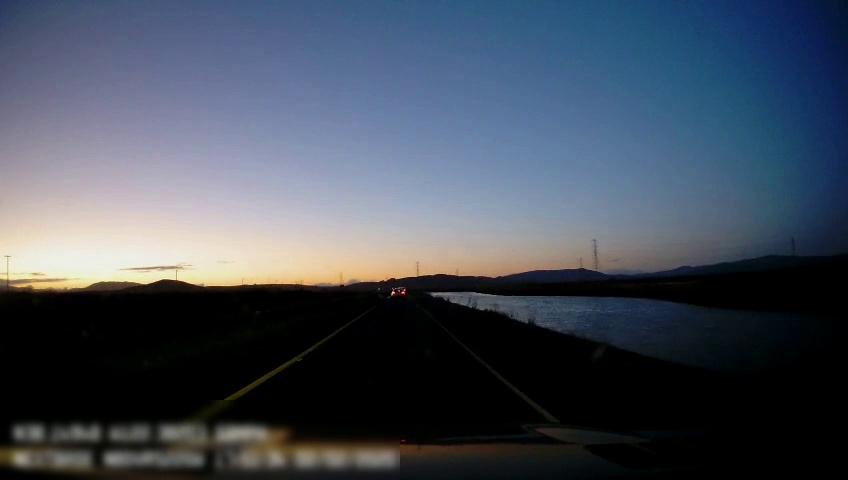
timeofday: Dusk/Dawn/Twilight
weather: Sunny
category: Drivable Space
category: Vehicles | Car
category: Lanes | Current Lane
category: Lanes | Current Lane